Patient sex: M
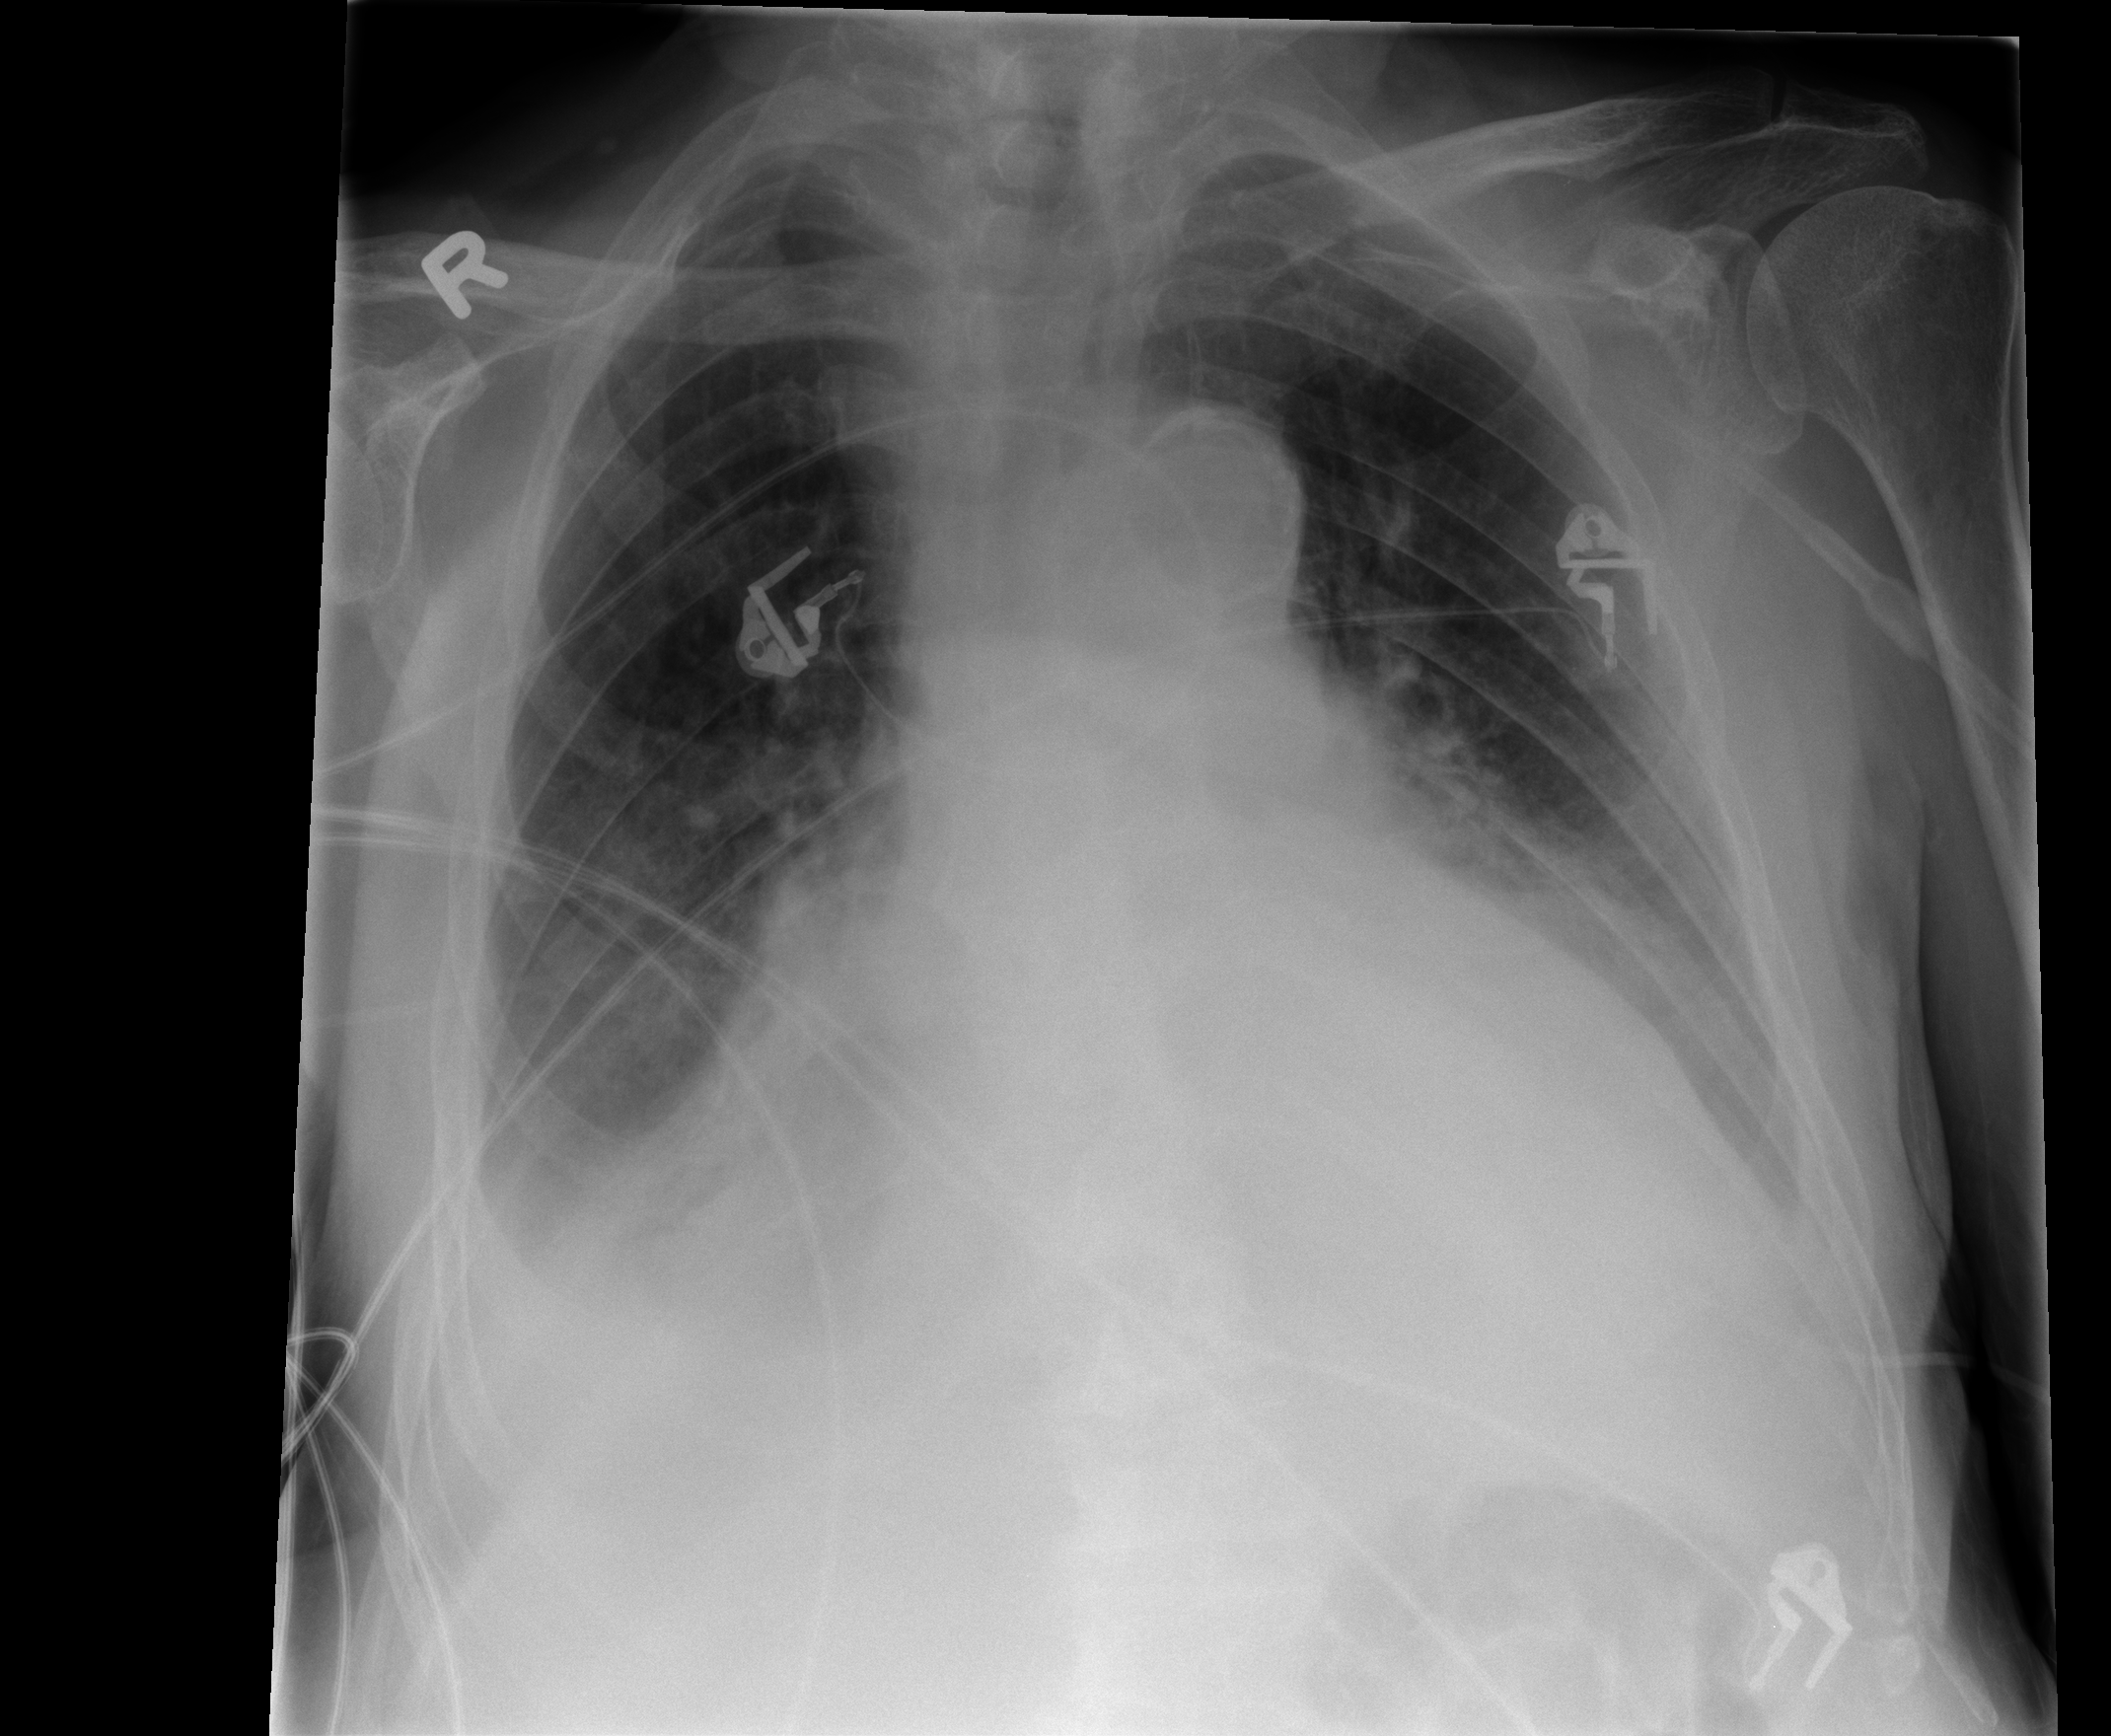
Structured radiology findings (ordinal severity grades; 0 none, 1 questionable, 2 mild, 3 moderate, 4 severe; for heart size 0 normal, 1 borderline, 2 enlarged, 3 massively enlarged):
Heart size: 3
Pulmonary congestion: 2
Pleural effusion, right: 2
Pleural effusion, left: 2
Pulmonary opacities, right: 0
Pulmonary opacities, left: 2
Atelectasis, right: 2
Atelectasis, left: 2